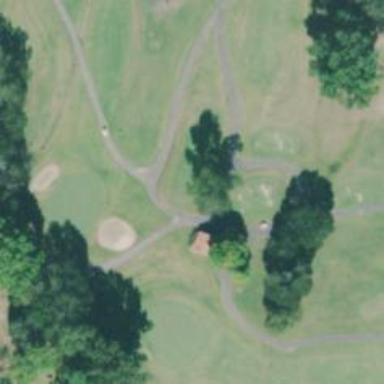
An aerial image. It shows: Service road designated as golf cart path.